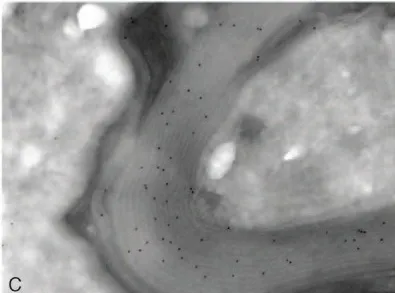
(C) Immunoelectron micrograph of patient 2. Anti-kappa light chain immunogold staining shows that the monoclonal protein of the patient has infiltrated the myelin sheath.
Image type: medical_photograph (other_medical_photograph)